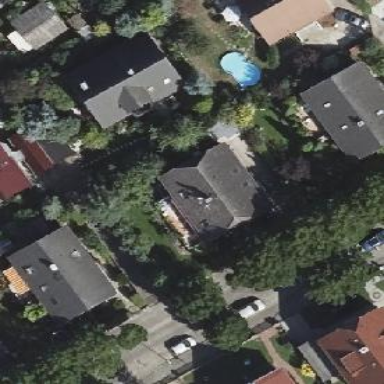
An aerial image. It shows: Half-hipped roof on apartment building.